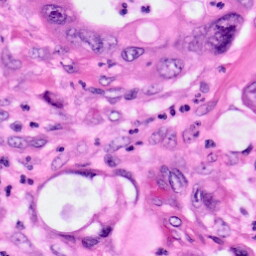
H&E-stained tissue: Pancreatic